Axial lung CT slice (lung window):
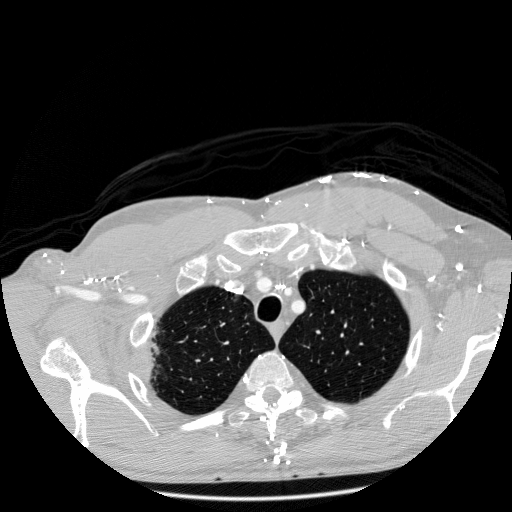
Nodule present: no